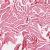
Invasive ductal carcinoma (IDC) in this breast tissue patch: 0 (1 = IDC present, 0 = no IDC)